Question: I have an own made grid system, the gutters for that i'm doing with 'margin's.
The HTML markup for that looks like this:
'''
<div class="row">
<div class="column" data-size="1"></div>
<div class="column" data-size="1"></div>
<div class="column" data-size="1"></div>
<div class="column" data-size="1"></div>
<div class="column" data-size="1"></div>
<div class="column" data-size="1"></div>
<div class="column" data-size="1"></div>
<div class="column" data-size="1"></div>
<div class="column" data-size="1"></div>
<div class="column" data-size="1"></div>
<div class="column" data-size="1"></div>
<div class="column" data-size="1"></div>
</div>
'''
The 'data-size' attribute determinates what the column size should be, this goes from 1 through the maximum amount of columns in a row (Wich is 12 in my case, but i can change that).
Here are the CSS properties of the row:
'''
.row {
overflow: hidden;
margin-bottom: 1.95313%;
*zoom: 1; }
.row:before, .row:after {
content: "";
display: table; }
.row:after {
clear: both; }
'''
And here from the 'column':
'''
.row > .column {
min-height: 75px;
background: #ddd;
position: relative;
float: left;
box-sizing: border-box;
-webkit-box-sizing: border-box;
-moz-box-sizing: border-box;
-o-box-sizing: border-box;
margin-left: 0.97656%;
margin-right: 0.97656%; }
'''
Whenever i put a 'h1' or other headers in the smaller columns such as 'data-size' 1 or 2, this happens:

New html markup:
'''
<div class="row">
<div class="column" data-size="1"><h1>Header 1 Header 1 Header 1</h1></div>
<div class="column" data-size="1"></div>
<div class="column" data-size="1"></div>
<div class="column" data-size="1"></div>
<div class="column" data-size="1"></div>
<div class="column" data-size="1"></div>
<div class="column" data-size="1"></div>
<div class="column" data-size="1"></div>
<div class="column" data-size="1"></div>
<div class="column" data-size="1"></div>
<div class="column" data-size="1"></div>
<div class="column" data-size="1"></div>
</div>
'''
As you can see, the 'column's width is still working fine. You can see that on the 'background-color'.
I tried putting 'overflow: hidden' on the 'column's CSS properties, but that just hide a part of the text.
How do i make it so that the text changes size so it fits in the column?
'header''paragraph'
<URL>
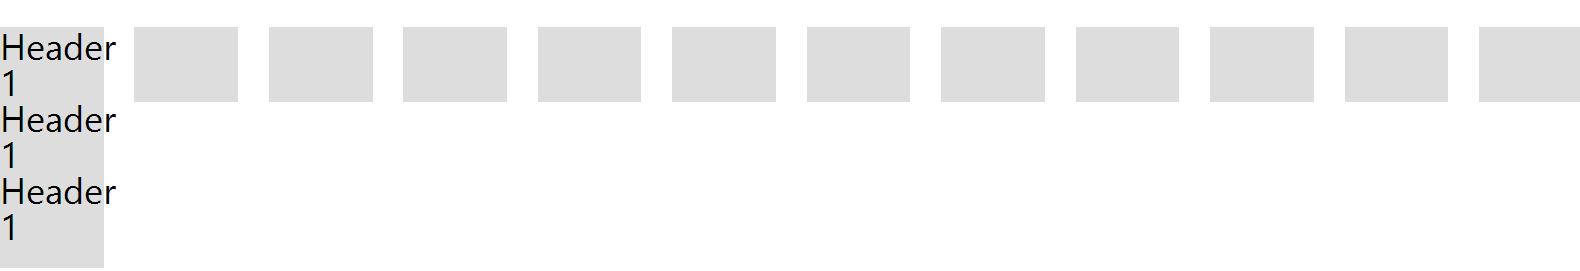
Answer: One option is to use <URL>:
'''
.row > .column {
word-wrap: break-word;
}
'''
Example: <URL>
See also:
- <URL>